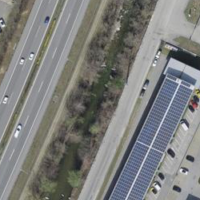
EUNIS habitat code: 57
Species observed at this site:
Corvus cornix